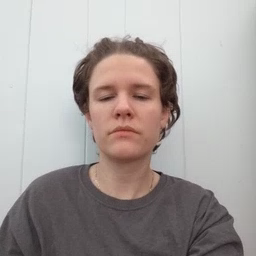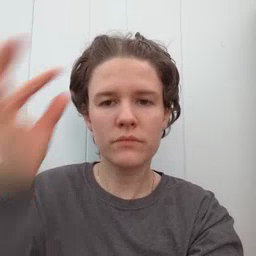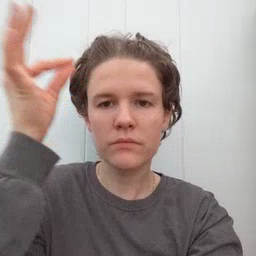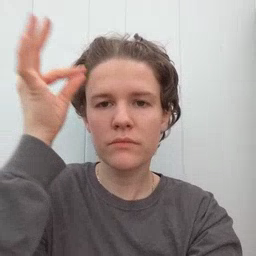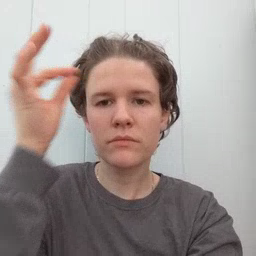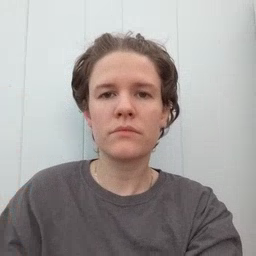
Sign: hair